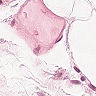
Metastatic tissue present: no